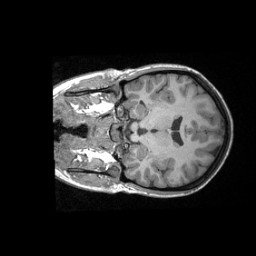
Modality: T1w
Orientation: coronal
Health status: healthy
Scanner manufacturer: siemens
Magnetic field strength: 3 T
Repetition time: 2.3 s
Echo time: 0.00287 s